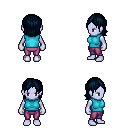
a pixel art fantasy rpg character, female body template, dark elf, purple skin, teal sleeveless shirt, magenta pants, raven long bangs hairstyle, four views (front, back, left, right), 2x2 character sprite sheet, small pixel art, hard edges, no anti-aliasing